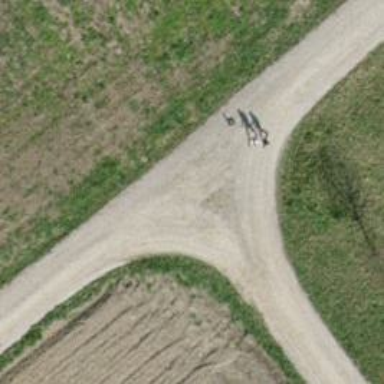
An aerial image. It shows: Agricultural track with compacted grade 2 surface suitable for agricultural vehicles.